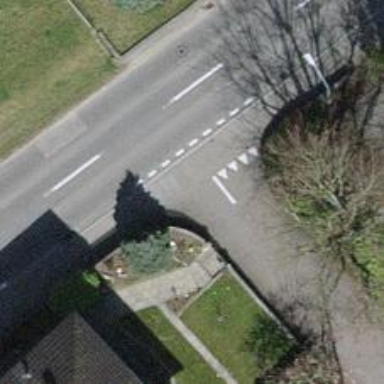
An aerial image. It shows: Road with "give way" sign.